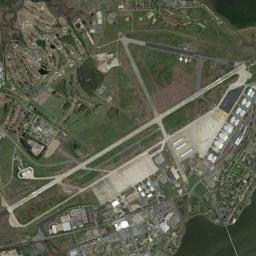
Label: airport